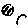
Label: moon